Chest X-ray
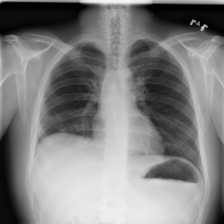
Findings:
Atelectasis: negative
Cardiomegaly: negative
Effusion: negative
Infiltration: negative
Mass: negative
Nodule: negative
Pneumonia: negative
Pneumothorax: negative
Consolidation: negative
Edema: negative
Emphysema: negative
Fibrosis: negative
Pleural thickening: negative
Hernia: negative